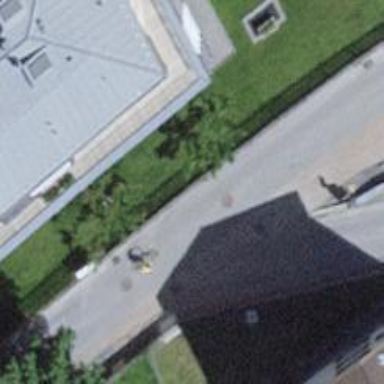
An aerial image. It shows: Living street.